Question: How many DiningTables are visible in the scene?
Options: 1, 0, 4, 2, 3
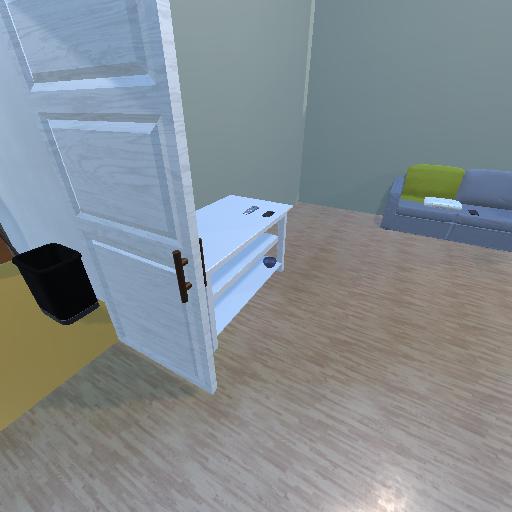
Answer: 1